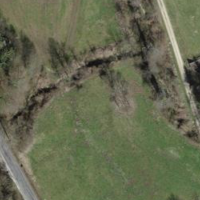
EUNIS habitat code: 44
Species observed at this site:
Vanessa atalanta